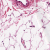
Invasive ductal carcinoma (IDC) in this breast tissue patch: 0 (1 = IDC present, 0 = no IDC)